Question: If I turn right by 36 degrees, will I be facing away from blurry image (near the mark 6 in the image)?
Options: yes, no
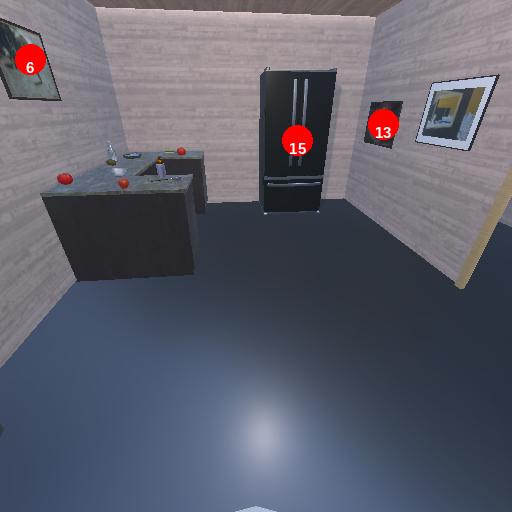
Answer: yes